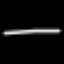
Label: line